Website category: sports
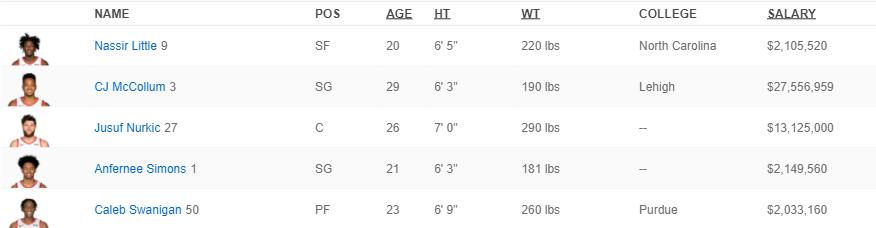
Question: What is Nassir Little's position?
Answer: SF

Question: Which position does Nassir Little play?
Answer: SF

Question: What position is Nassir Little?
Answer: SF

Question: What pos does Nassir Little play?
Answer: SF

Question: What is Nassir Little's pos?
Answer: SF

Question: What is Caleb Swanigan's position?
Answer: PF

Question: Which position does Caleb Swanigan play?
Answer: PF

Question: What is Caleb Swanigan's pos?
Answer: PF

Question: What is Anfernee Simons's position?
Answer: SG

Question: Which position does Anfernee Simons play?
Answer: SG

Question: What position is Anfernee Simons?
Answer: SG

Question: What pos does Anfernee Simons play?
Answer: SG

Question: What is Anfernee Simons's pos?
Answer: SG

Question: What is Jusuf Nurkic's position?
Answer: C

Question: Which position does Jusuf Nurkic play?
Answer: C

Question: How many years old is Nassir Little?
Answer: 20

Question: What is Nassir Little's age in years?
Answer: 20

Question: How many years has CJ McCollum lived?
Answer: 29

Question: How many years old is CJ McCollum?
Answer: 29

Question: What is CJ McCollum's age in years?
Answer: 29

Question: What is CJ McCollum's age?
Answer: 29

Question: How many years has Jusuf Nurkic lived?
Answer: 26

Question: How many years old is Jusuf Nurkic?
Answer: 26

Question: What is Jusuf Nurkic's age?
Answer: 26

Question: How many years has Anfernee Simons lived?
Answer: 21

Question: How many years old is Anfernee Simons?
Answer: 21

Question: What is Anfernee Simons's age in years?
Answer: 21

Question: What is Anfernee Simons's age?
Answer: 21

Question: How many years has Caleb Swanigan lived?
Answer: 23

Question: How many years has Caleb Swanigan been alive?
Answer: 23

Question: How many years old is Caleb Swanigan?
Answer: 23

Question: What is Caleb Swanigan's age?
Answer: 23

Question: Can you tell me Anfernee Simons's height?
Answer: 6' 3"

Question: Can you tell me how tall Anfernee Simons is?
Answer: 6' 3"

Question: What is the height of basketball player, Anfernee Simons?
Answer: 6' 3"

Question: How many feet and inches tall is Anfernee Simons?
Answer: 6' 3"

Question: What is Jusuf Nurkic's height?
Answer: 7' 0"

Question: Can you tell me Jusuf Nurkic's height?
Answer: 7' 0"

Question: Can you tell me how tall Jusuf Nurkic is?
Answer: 7' 0"

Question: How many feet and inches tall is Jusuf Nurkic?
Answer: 7' 0"

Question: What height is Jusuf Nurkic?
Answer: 7' 0"

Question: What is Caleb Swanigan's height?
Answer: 6' 9"

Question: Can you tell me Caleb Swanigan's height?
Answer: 6' 9"

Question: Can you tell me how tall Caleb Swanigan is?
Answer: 6' 9"

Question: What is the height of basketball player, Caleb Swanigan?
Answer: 6' 9"

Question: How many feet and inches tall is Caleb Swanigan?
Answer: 6' 9"

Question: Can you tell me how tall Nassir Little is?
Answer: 6' 5"

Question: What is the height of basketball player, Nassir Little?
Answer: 6' 5"

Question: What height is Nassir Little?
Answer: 6' 5"

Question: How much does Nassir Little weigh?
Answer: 220 lbs

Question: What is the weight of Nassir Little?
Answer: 220 lbs

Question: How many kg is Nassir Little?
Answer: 220 lbs

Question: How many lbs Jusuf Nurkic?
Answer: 290 lbs

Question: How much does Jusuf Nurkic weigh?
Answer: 290 lbs

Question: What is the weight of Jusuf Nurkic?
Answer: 290 lbs

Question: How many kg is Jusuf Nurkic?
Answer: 290 lbs

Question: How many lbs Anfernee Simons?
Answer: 181 lbs

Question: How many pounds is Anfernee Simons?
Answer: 181 lbs

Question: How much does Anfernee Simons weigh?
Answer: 181 lbs

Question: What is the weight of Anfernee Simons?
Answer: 181 lbs

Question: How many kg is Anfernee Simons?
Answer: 181 lbs

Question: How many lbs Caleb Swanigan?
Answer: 260 lbs

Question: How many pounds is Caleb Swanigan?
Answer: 260 lbs

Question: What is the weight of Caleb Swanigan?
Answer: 260 lbs